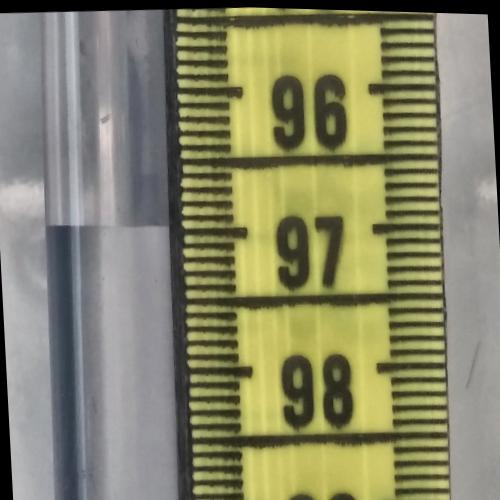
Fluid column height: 97.0 cm